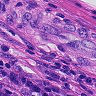
Metastatic tissue present: yes